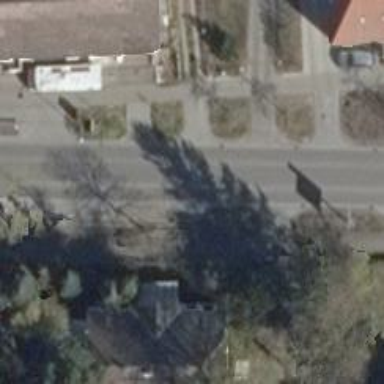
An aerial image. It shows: Asphalt road with separate sidewalks and separate cycleway. The road is classified as primary highway.